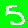
Digit: 5